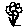
Label: flower